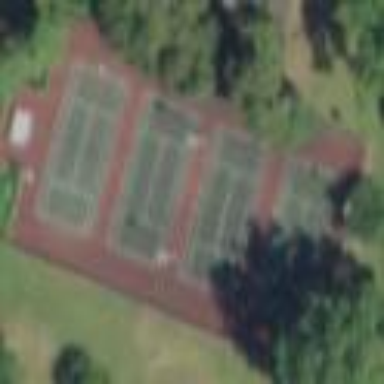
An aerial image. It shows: Tennis court on pitch designated for leisure land.